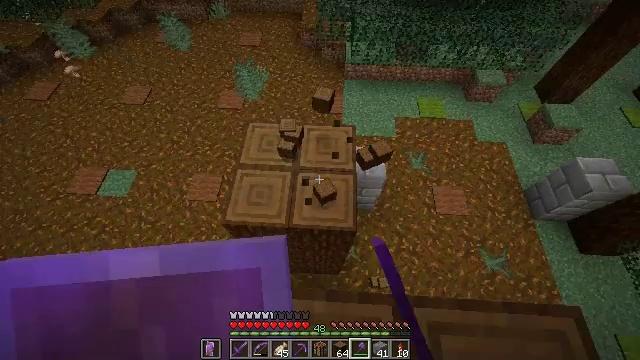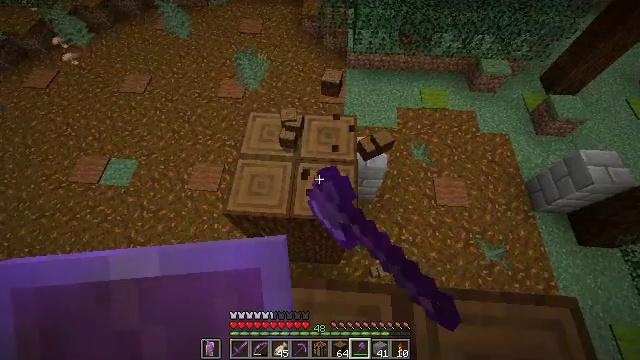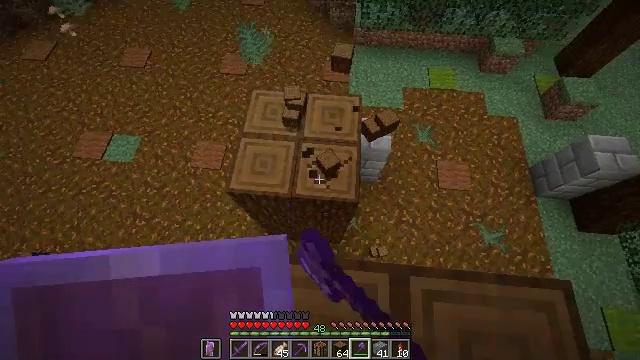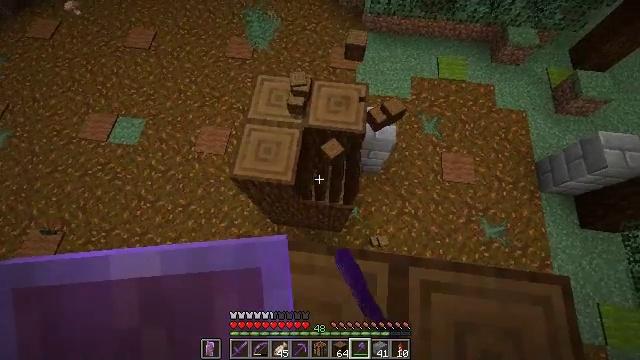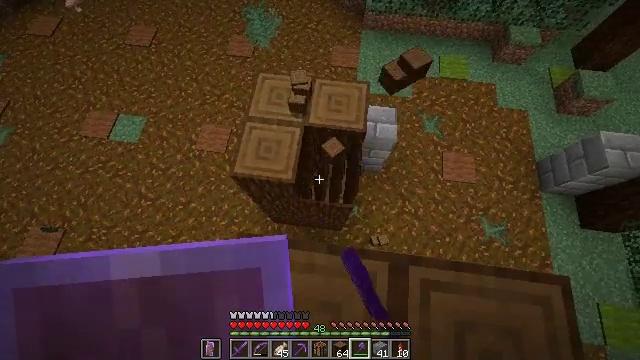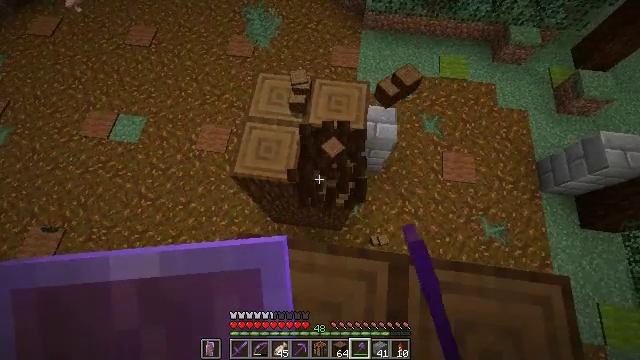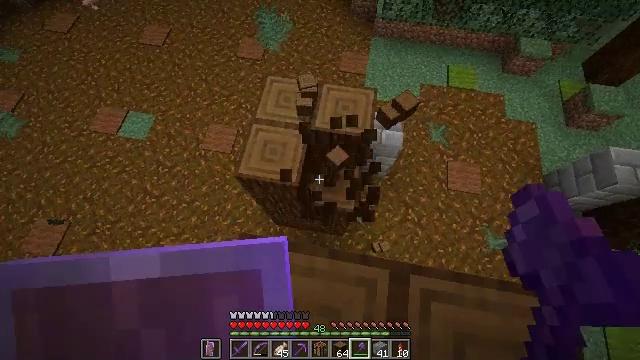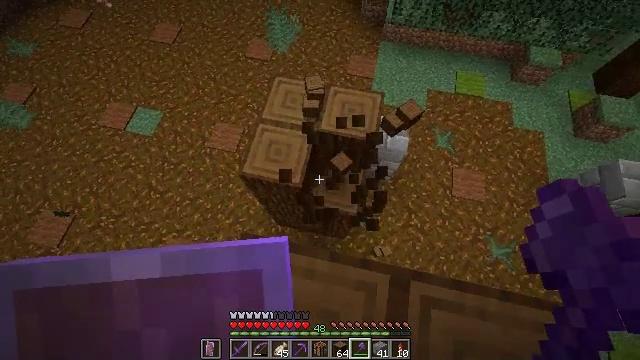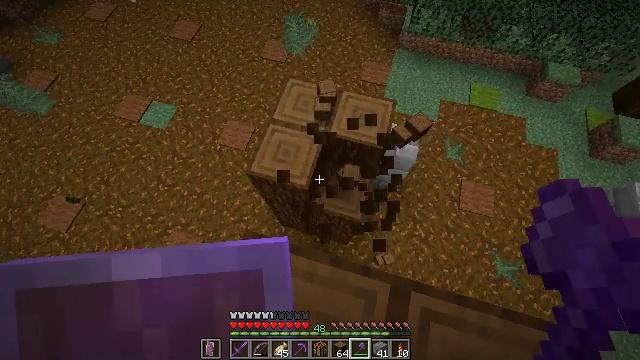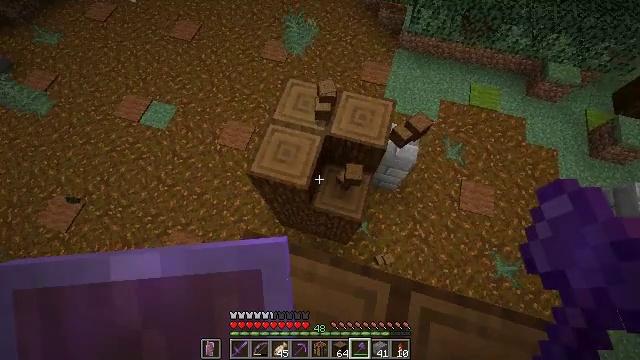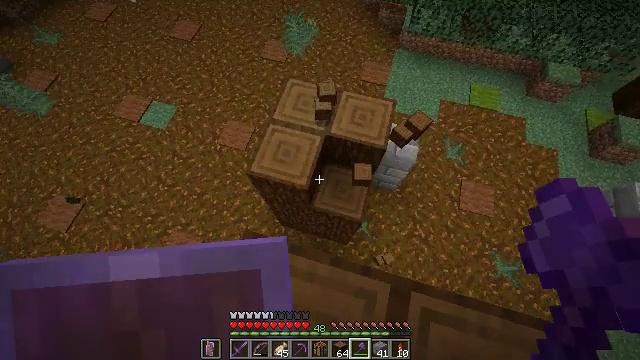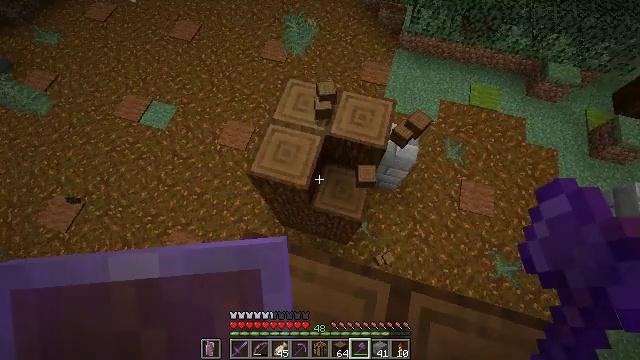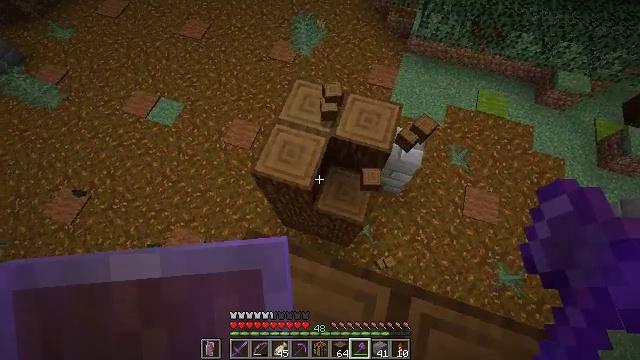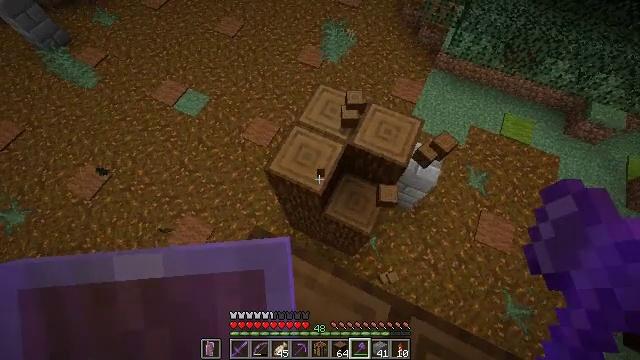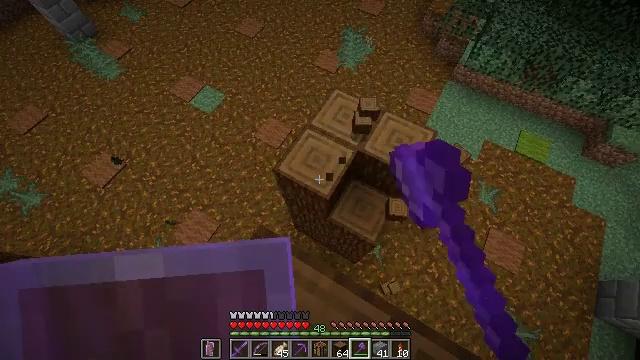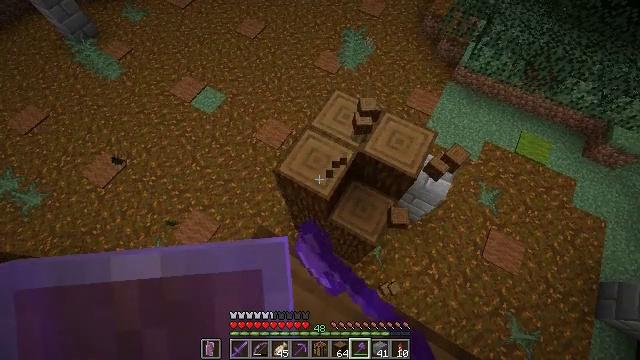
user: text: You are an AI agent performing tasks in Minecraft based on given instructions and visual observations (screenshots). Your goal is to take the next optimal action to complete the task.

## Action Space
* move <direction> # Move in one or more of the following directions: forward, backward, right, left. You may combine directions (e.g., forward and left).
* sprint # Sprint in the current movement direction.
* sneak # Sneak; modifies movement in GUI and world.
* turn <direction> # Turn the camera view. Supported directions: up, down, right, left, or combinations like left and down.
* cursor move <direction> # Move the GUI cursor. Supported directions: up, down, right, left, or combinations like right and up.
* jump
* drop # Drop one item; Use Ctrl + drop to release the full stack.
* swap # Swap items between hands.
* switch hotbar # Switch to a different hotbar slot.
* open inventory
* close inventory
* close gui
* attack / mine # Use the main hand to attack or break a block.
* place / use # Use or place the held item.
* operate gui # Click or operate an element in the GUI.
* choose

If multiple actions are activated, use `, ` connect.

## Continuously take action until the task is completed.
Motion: motion action
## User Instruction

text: Collect spruce log for building materials.
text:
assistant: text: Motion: turn down, attack / mine
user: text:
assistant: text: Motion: turn left and down, attack / mine
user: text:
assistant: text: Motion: turn left and down, attack / mine
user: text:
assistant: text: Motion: attack / mine
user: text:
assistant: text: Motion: attack / mine
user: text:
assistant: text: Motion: turn left, attack / mine
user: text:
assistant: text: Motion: turn left, attack / mine
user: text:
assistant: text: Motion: turn left, attack / mine
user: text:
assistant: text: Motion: attack / mine
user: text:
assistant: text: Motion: attack / mine
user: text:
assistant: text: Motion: attack / mine
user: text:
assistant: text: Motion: turn left, attack / mine
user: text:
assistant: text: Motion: turn left and up, attack / mine
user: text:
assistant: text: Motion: turn left, attack / mine
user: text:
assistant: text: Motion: attack / mine
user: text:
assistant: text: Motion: attack / mine
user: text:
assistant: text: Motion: attack / mine
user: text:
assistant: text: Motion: attack / mine
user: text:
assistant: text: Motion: attack / mine
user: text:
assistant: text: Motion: attack / mine
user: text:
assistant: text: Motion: turn right, attack / mine
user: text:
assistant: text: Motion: turn right, attack / mine
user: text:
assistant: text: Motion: turn right, attack / mine
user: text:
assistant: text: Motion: attack / mine
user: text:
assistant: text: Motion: attack / mine
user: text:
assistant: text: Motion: attack / mine
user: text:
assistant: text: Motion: attack / mine
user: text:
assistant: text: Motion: sneak, attack / mine
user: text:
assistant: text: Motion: sneak, attack / mine
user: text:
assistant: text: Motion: sneak, attack / mine